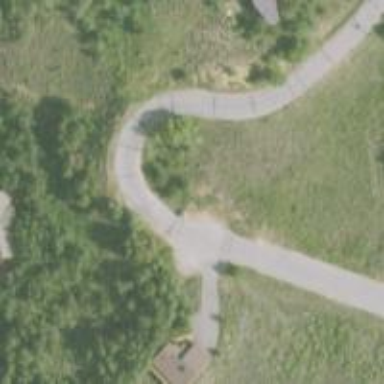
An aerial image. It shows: Turning circle on the road.